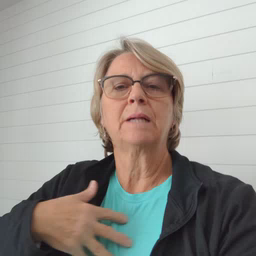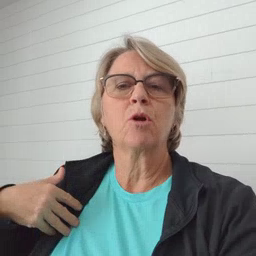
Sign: zebra